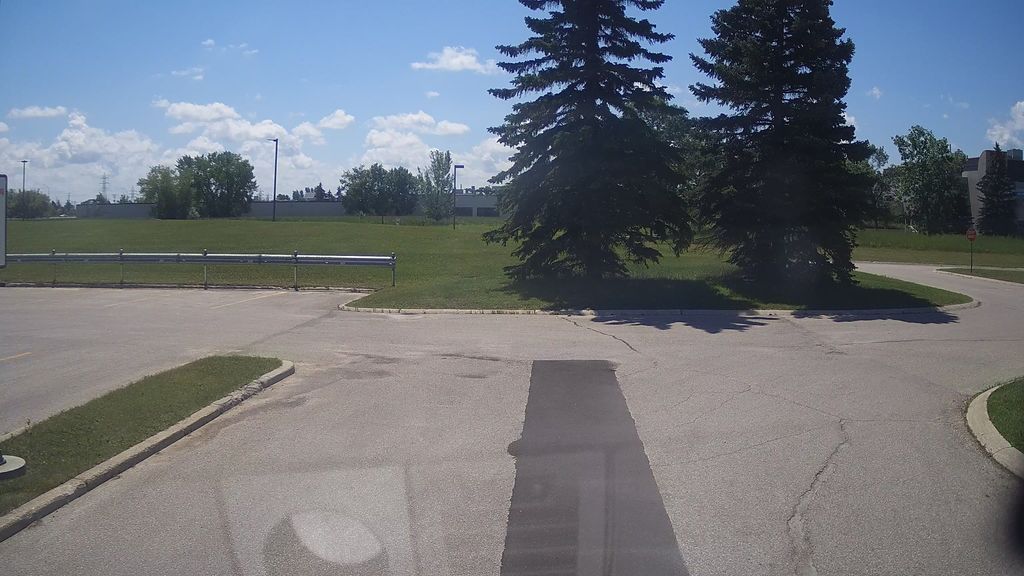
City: winnipeg